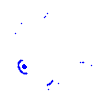
Particle: electron